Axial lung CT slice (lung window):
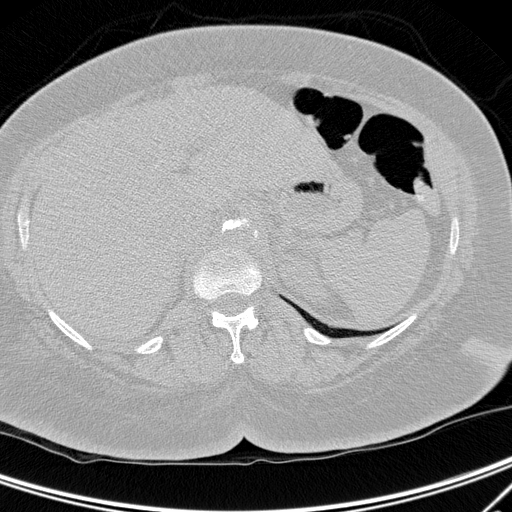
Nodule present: no